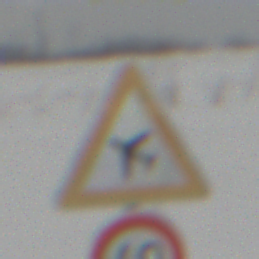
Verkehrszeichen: FlugbetriebRechts
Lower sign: Geschwindigkeit60
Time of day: MorningAfternoon
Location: Outdoor (Nature)
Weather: Overcast
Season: Winter
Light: Natural